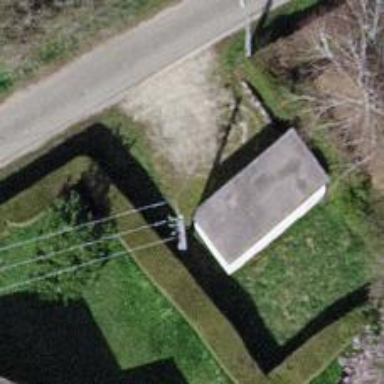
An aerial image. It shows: Power pole.